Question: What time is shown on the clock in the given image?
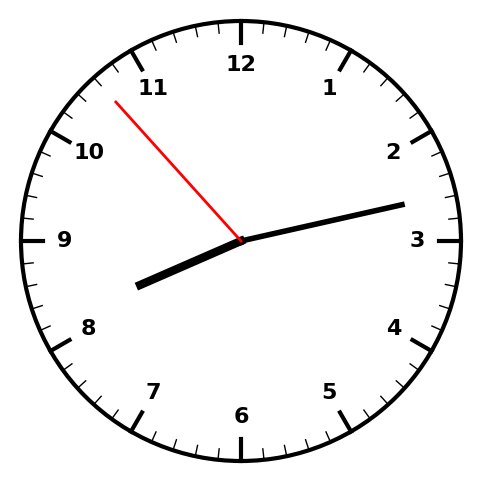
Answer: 08:12:53